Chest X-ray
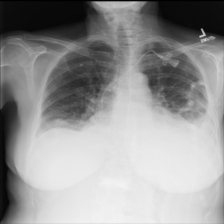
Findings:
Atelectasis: positive
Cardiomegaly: negative
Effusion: positive
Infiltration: positive
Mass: negative
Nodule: negative
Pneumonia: negative
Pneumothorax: negative
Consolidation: negative
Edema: negative
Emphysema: negative
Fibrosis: negative
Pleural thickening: negative
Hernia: negative